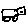
Label: car